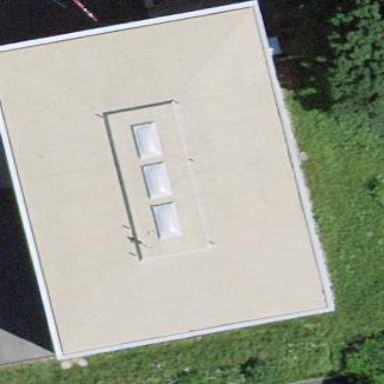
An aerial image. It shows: School building.